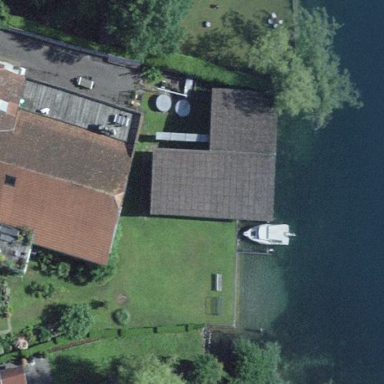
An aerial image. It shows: Boathouse building.